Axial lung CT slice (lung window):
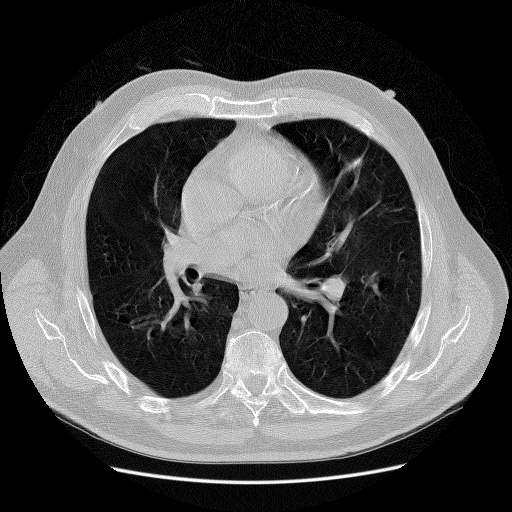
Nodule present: no